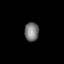
Tissue: lung
Cell type: Epithelial cells
Senescence score: 0.2009
Nuclear area (px): 263
Mean DAPI intensity: 121.152